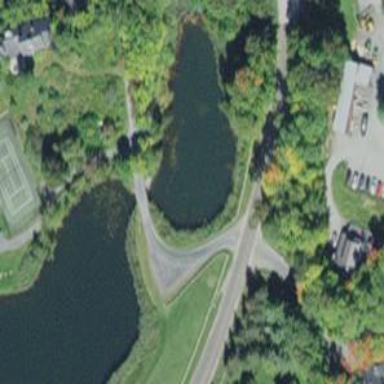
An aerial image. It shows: Driveway bridge connecting two areas.